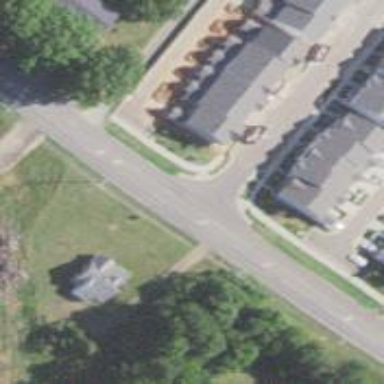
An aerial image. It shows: Tertiary road with asphalt surface and sidewalk on the left side.